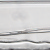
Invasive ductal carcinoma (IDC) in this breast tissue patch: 0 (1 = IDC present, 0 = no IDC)